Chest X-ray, PA view. Patient: 48 years old, sex M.
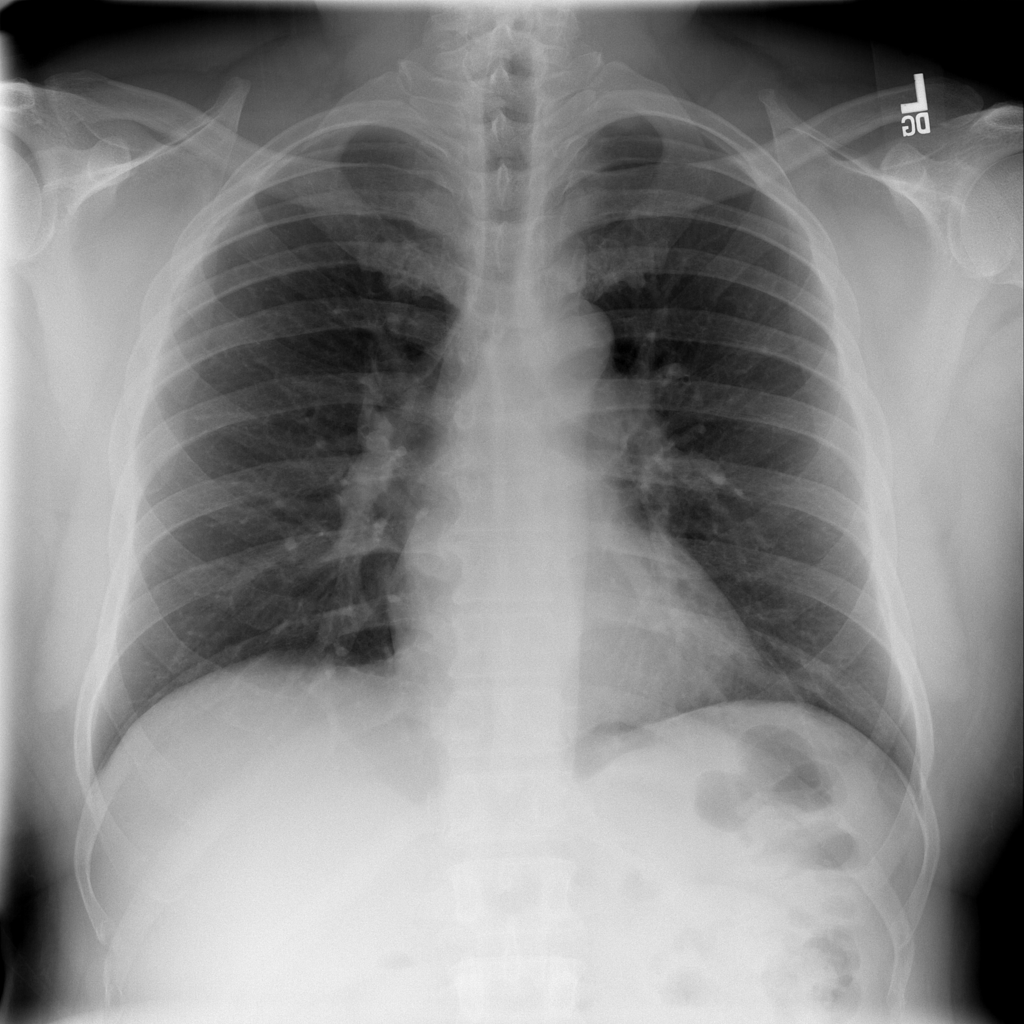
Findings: No Finding